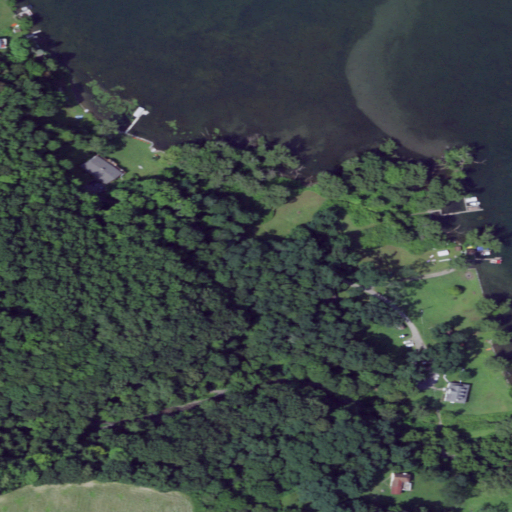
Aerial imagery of cape in New York named Lader Point containing deciduous forest, open water, open development, woody wetlands, shrub, herbaceous wetlands, mixed forest, pasture, and low intensity development